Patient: sex F, age 46
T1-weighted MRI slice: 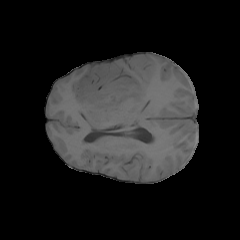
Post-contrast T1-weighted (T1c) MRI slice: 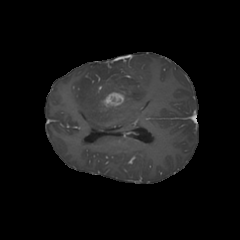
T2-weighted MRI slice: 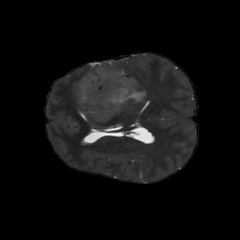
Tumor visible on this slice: yes
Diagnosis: Glioblastoma, IDH-wildtype
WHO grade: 4